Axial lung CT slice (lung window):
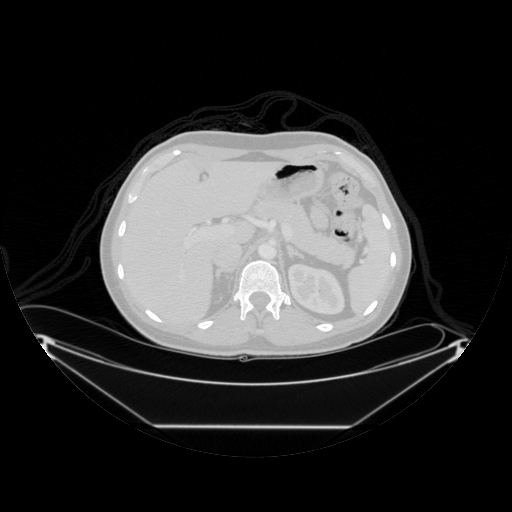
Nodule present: no